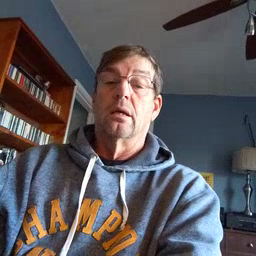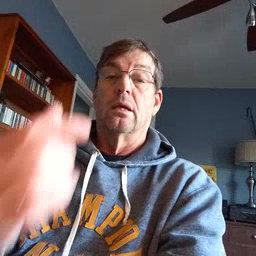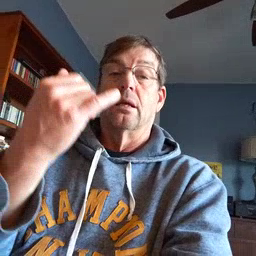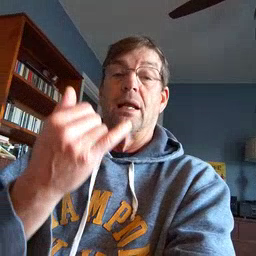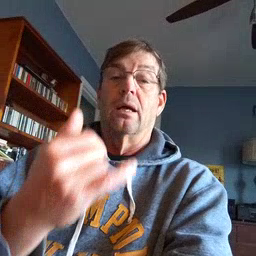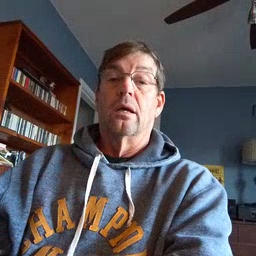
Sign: now